九年级 · 解析几何
如图, 拋物线 $y=a x^{2}+b x+c(a \neq 0)$ 经过坐标原点 $O$, 且顶点为 $A(2,-4)$.

(1)求拋物线的表达式;

(2)设抛物线与 $x$ 轴正半轴的交点为 $B$, 点 $P$ 位于抛物线上且在 $x$ 轴下方, 连接 $O A 、 P B$,若 $\angle A O B+\angle P B O=90^{\circ}$, 求点 $P$ 的坐标.

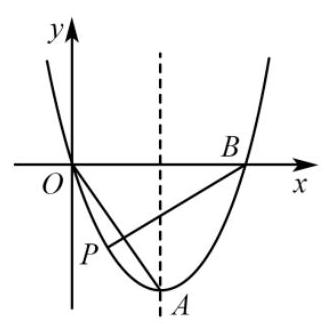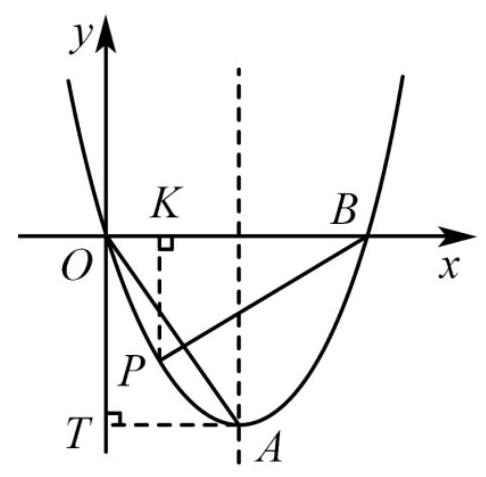
答案:  (1) $y=x^{2}-4 x$

(2) $P\left(\frac{1}{2},-\frac{7}{4}\right)$

解析: (1) 设抛物线的表达式为 $y=a(x-2)^{2}-4$, 将 $O(0,0)$ 代入可得 $y=x^{2}-4 x$;

（2）过 $\mathrm{A}$ 作 $A T \perp y$ 轴于 $T$, 过 $P$ 作 $P K \perp x$ 轴于 $K$, 设 $P\left(m, m^{2}-4 m\right)$, 求出 $B(4,0)$; 根据 $\angle A O B+\angle A O T=90^{\circ}, \angle A O B+\angle P B O=90^{\circ}$, 得 $\angle A O T=\angle P B O$, 故 $\triangle A O T \sim \triangle P B K$, 从而 $\frac{2}{-m^{2}+4 m}=\frac{4}{4-m}$, 即可解得答案.

【详解】(1) 解：设抛物线的表达式为 $y=a(x-2)^{2}-4$,

将 $O(0,0)$ 代入得: $4 a-4=0$,

解得 $a=1$,

$\therefore y=(x-2)^{2}-4=x^{2}-4 x$;

(2) 过 $\mathrm{A}$ 作 $A T \perp y$ 轴于 $T$, 过 $P$ 作 $P K \perp x$ 轴于 $K$, 如图:

设 $P\left(m, m^{2}-4 m\right)$ ，

在 $y=x^{2}-4 x$ 中, 令 $y=0$ 得 $x=0$ 或 $x=4$,

$\therefore B(4,0)$;

$\because \angle A O B+\angle A O T=90^{\circ}, \quad \angle A O B+\angle P B O=90^{\circ}$,

$\therefore \angle A O T=\angle P B O$,

$\because \angle A T O=90^{\circ}=\angle P K B$,

$\therefore \triangle A O T \sim \triangle P B K$,

$\therefore \frac{A T}{P K}=\frac{O T}{B K}$,

$\because A(2,-4)$,

$\therefore \frac{2}{-m^{2}+4 m}=\frac{4}{4-m}$,

解得 $m=\frac{1}{2}$ 或 $m=4$ (此时 $P$ 与 $B$ 重合, 舍去),

$\therefore P\left(\frac{1}{2},-\frac{7}{4}\right)$.

【点睛】本题考查二次函数综合应用, 涉及待定系数法, 三角形相似的判定与性质, 解题的关键是证明 $\triangle A O T \sim \triangle P B K$, 用对应边成比例列式求出 $m$ 的值.